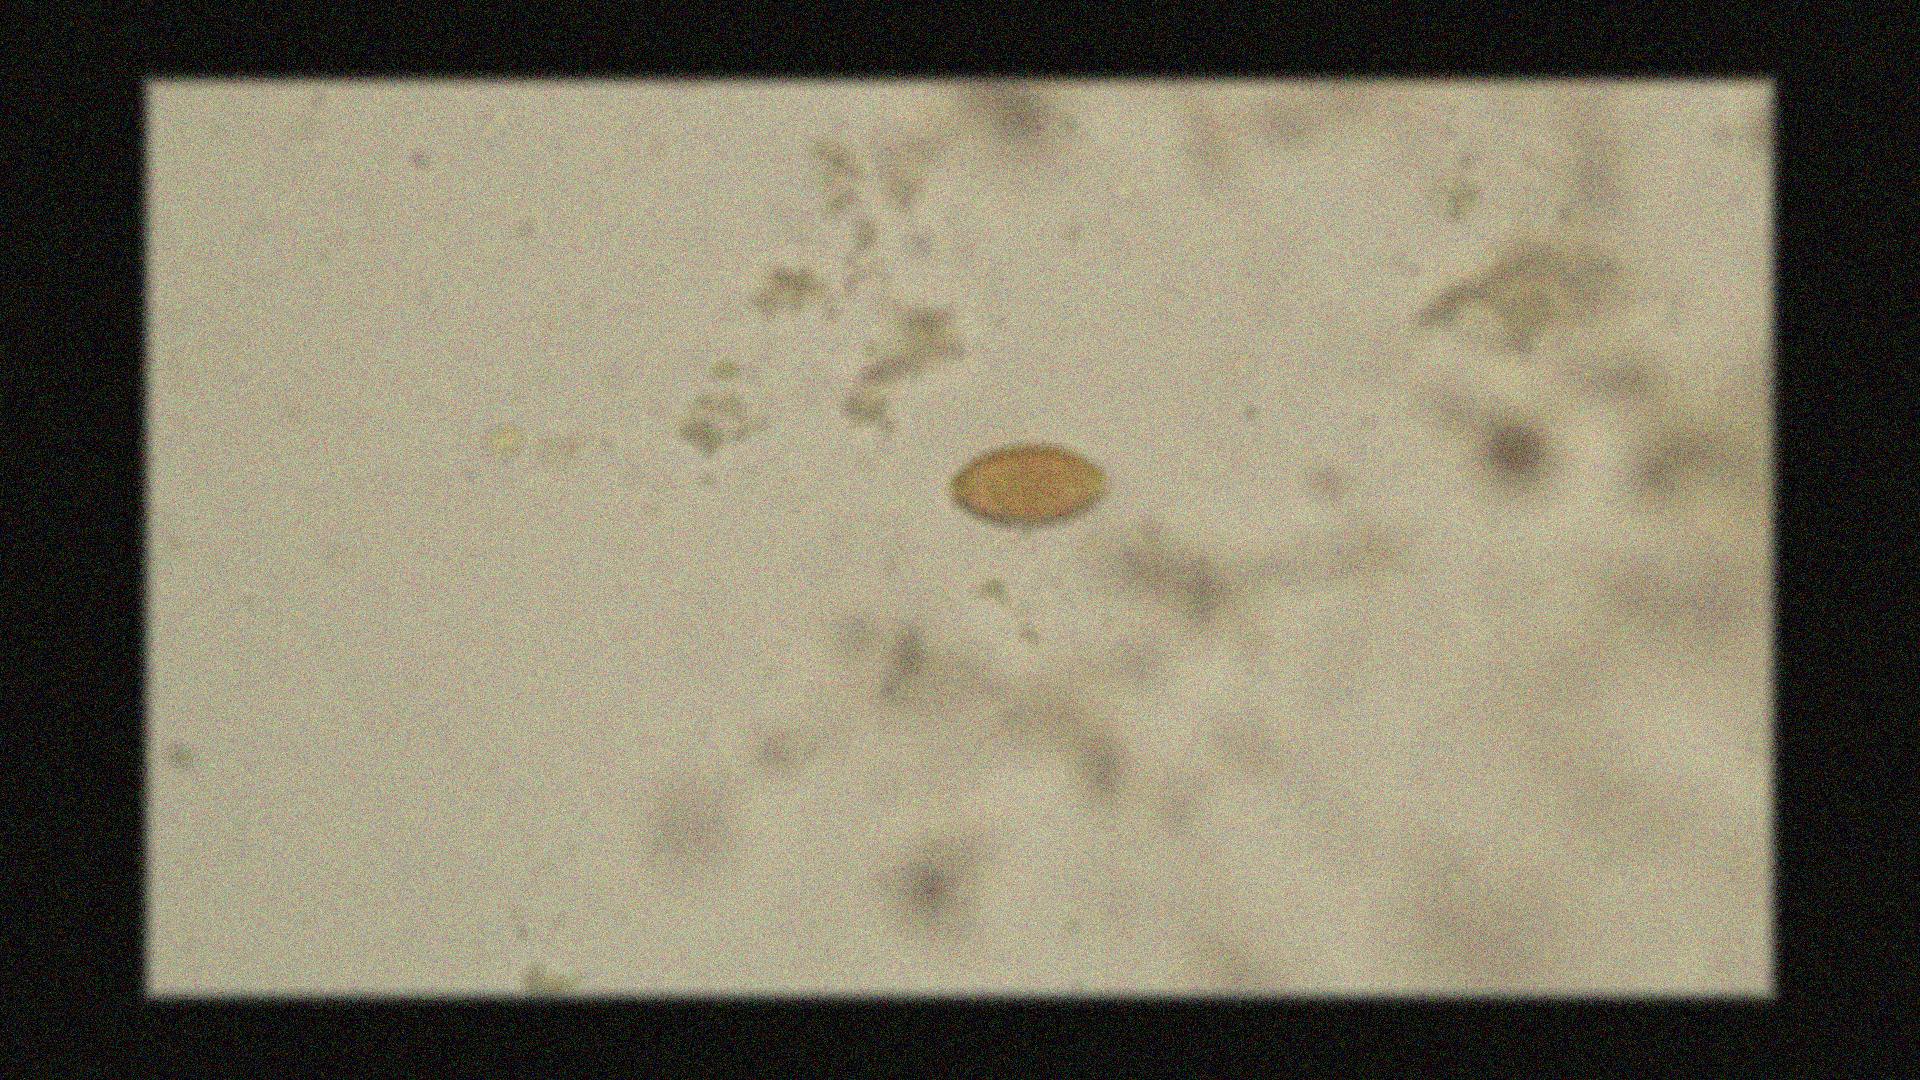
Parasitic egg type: Trichuris trichiura